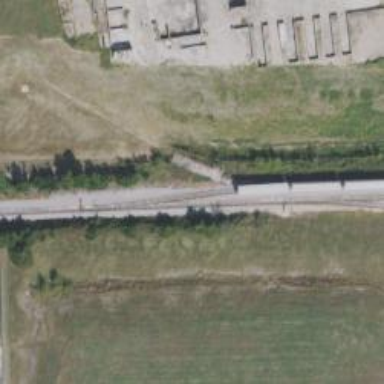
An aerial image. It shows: Railway siding for service.